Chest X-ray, AP view. Patient: 33 years old, sex M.
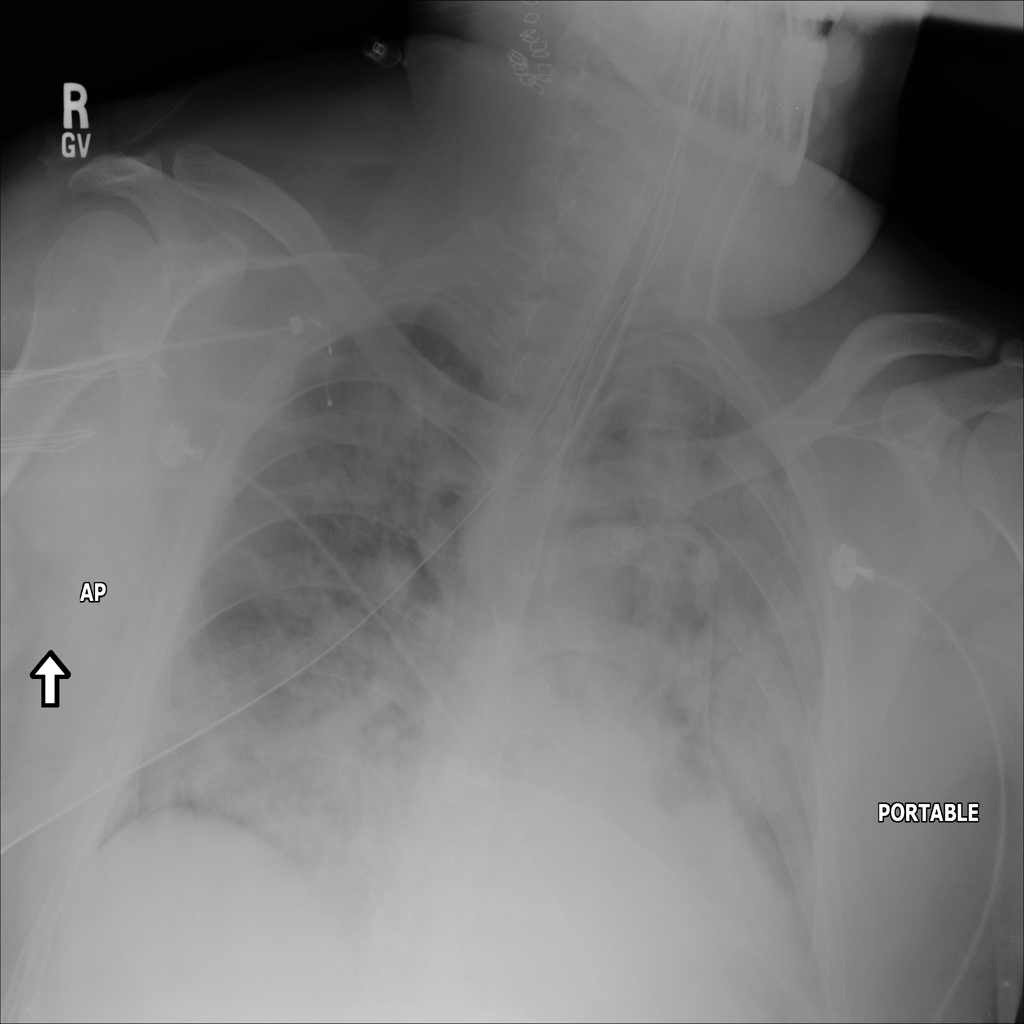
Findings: Infiltration